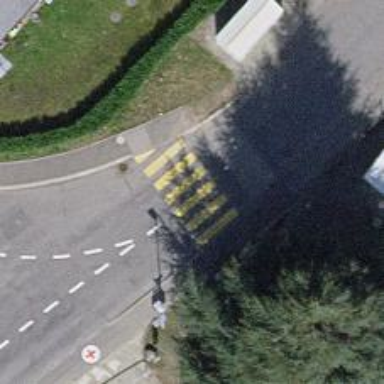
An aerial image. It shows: Zebra crossing on the road.